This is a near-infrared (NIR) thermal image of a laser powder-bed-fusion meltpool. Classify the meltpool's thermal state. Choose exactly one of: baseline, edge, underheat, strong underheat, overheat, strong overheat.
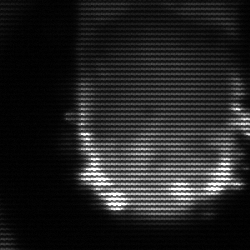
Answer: baseline